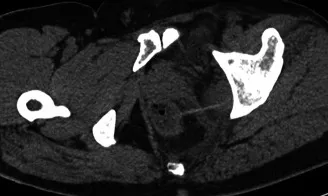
CT multiplanar reformation (MPR) (A,B) images showing that the toothpick in the distal rectal segment appears as a short linear hyperdense substance. One end is located in the left lateral wall of the rectum and penetrates the left levator ani muscle, while the other end penetrates the left internal obturator muscle. These two muscles are swollen with blurred surrounding fat.
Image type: radiology (ct)